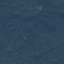
Land use / land cover class: Forest